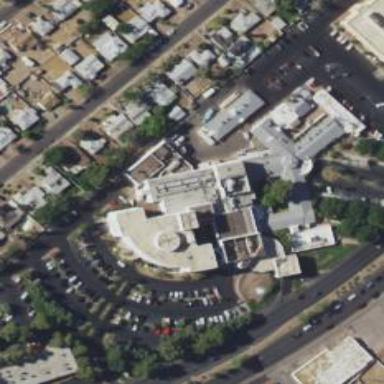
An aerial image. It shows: Hospital providing healthcare services.